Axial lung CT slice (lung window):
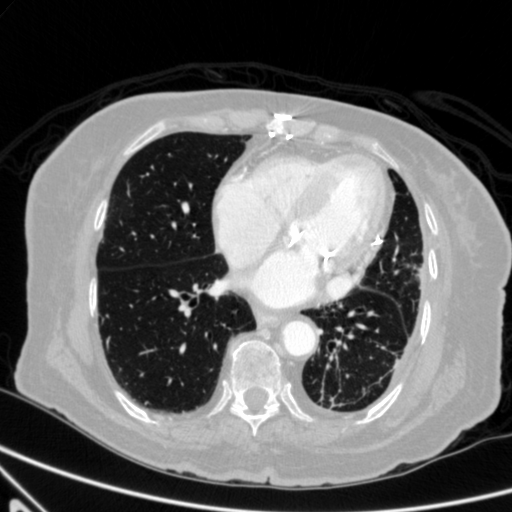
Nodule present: no